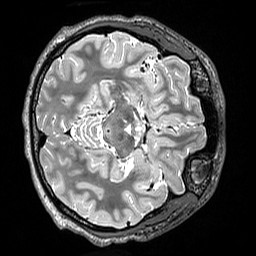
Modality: T2w
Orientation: axial
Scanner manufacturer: siemens
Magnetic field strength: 3 T
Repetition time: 3.2 s
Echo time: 0.565 s